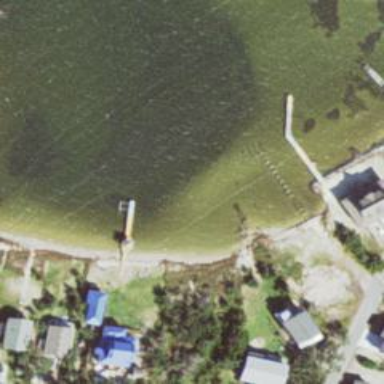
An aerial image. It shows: Man-made pier.